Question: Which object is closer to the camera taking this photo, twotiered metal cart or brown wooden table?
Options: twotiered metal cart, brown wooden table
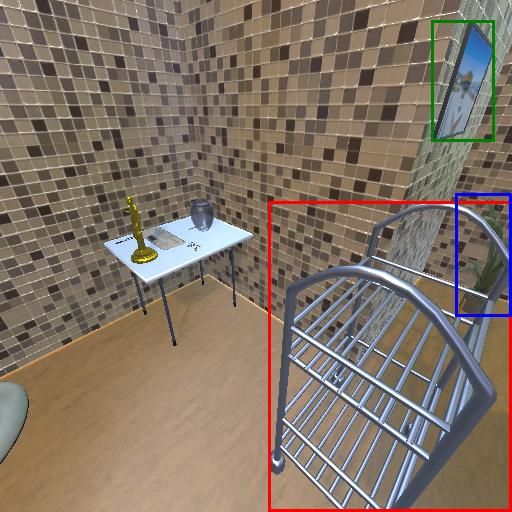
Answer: twotiered metal cart